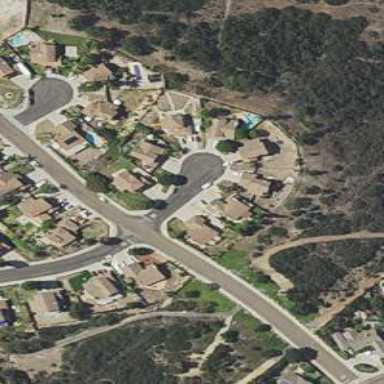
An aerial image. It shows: Residential road.